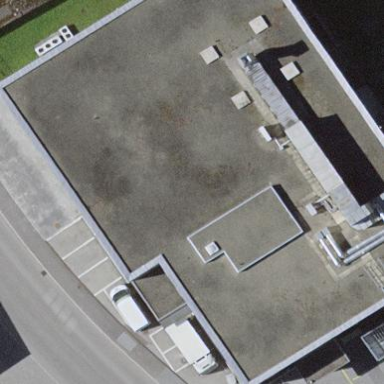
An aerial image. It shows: Industrial building.